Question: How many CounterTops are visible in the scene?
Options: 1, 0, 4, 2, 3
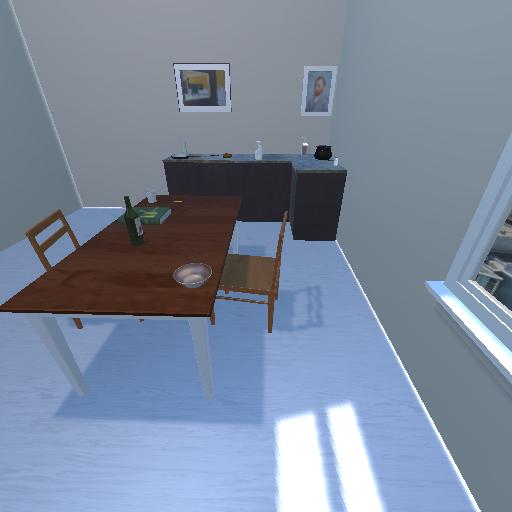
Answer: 1